Question: My service has been working fine I've updated it a number of times when I've made changes but this time for some reason when I update it I get the error 'the type or namespace name 'Service reference 1 does not exist'

However as you can see it does. And I've tried deleting the service and readding it but it doest solve the problem. Anyone got any ideas why this is happening?
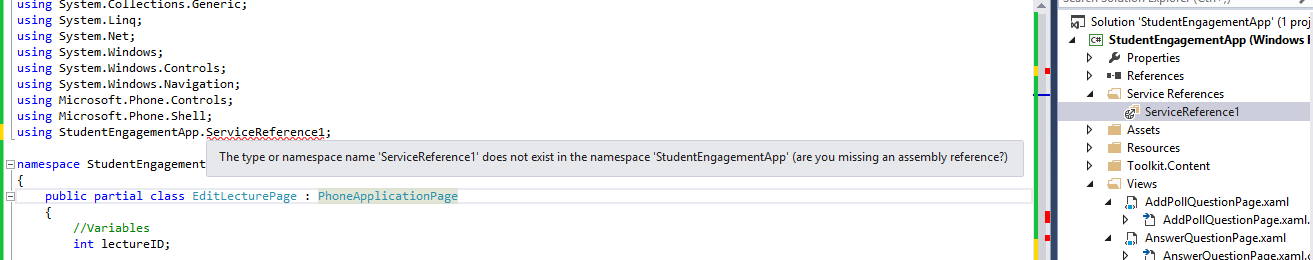
Answer: 1. Right-click on the referenced service under the folder ServiceRefernce.
2. Select Configure Service Reference in the menu to access Service Reference Settings.
3. Above the list of assemblies, Select "Reuse types in specified referenced assemblies:".
4. Check in the list "System.ServiceModel" and press OK.